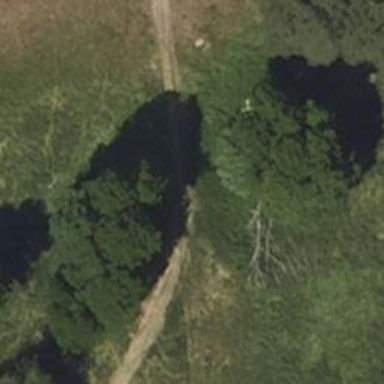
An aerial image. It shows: Grassy track with grade5 tracktype.